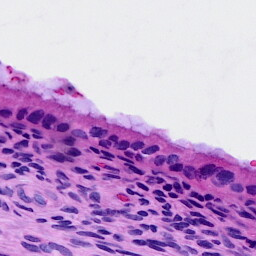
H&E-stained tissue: Cervix